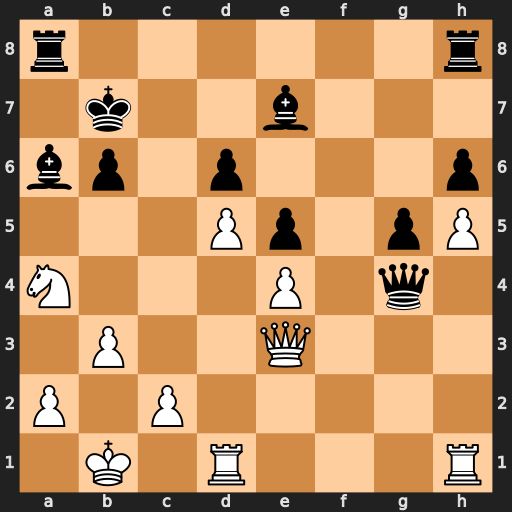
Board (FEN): r6r/1k2b3/bp1p3p/3Pp1pP/N3P1q1/1P2Q3/P1P5/1K1R3R
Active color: w
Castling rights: -
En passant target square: -
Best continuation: Qxb6+ Kc8 Rd3